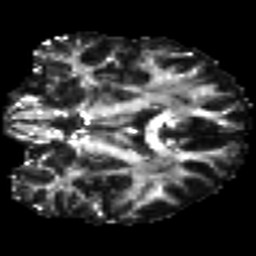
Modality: FA
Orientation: coronal
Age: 22
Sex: female
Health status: healthy
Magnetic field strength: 3 T
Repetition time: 8.4 s
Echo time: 0.0926 s